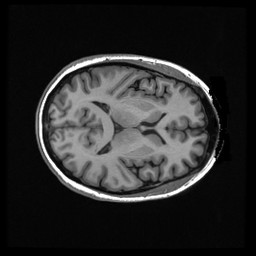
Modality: T1w
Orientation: axial
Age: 30
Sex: male